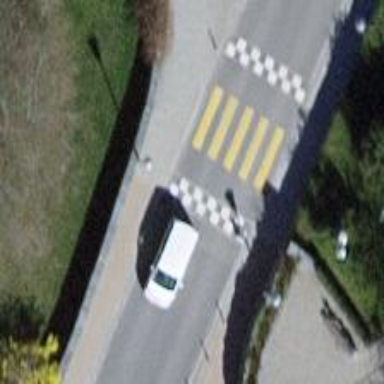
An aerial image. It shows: Uncontrolled zebra crossing on the road.